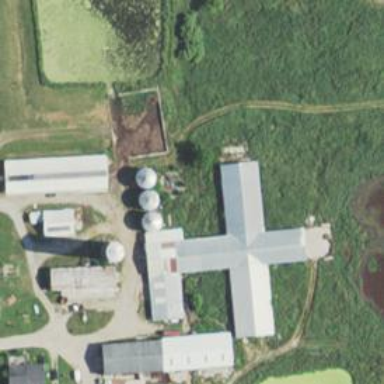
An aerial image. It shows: Silo.